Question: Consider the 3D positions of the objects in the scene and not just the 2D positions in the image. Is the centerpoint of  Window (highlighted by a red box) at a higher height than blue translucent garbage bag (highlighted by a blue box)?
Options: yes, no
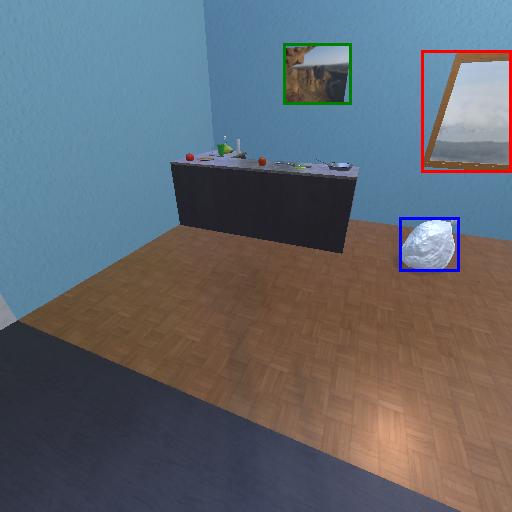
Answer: yes